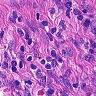
Metastatic tissue present: no